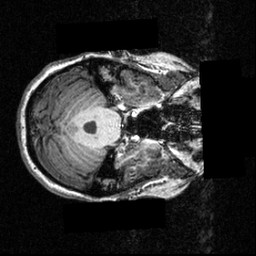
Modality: T1w
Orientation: axial
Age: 22
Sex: female
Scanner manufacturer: siemens
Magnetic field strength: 3.951 T
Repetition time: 1.5 s
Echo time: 0.00335 s